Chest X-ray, AP view. Patient: 45 years old, sex M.
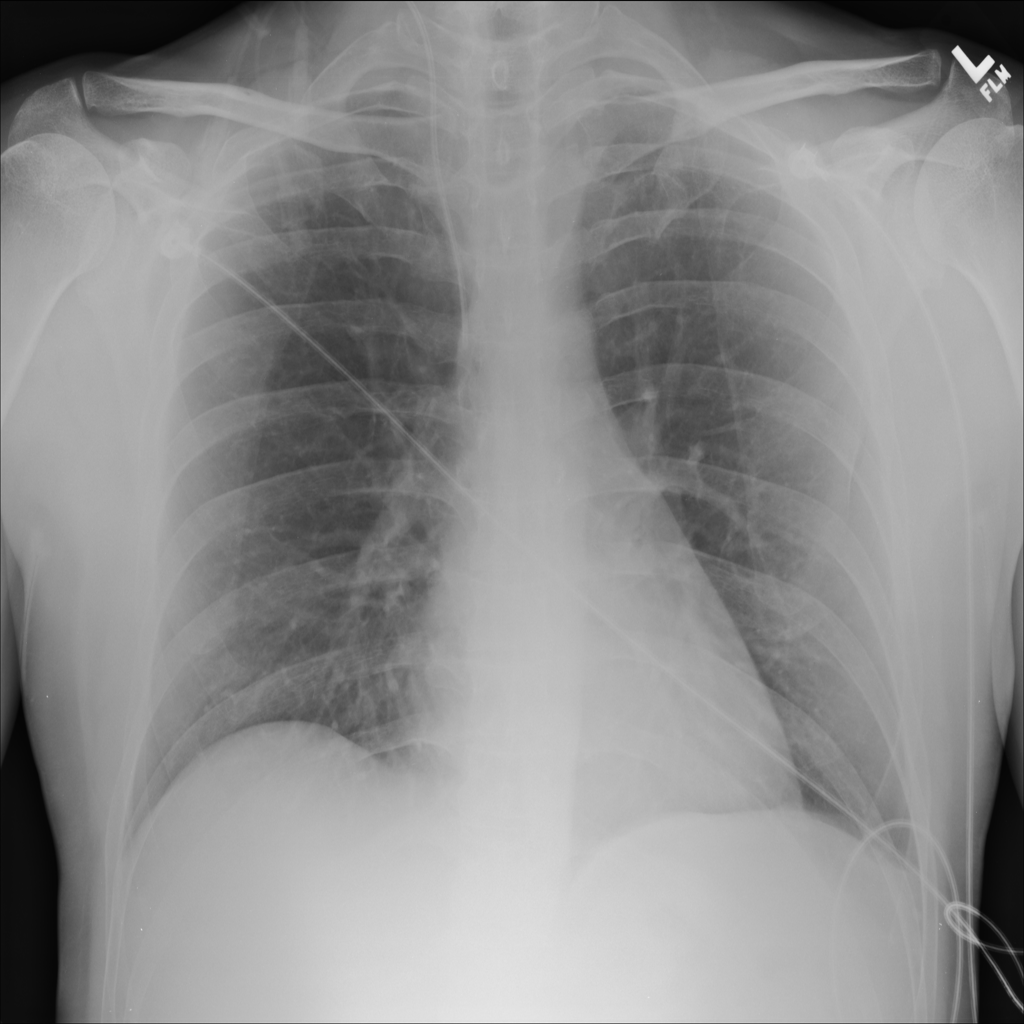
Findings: No Finding